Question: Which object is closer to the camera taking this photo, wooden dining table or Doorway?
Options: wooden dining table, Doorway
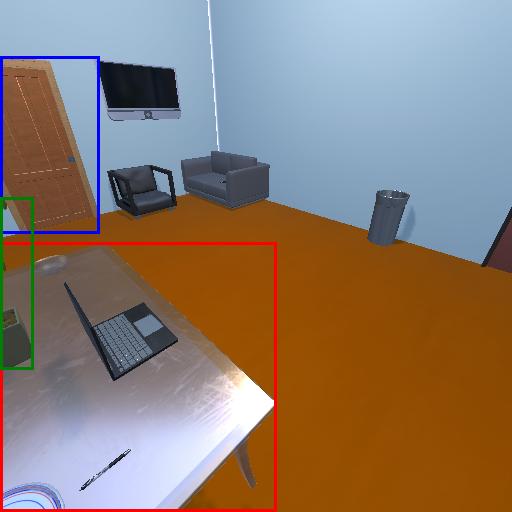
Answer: wooden dining table